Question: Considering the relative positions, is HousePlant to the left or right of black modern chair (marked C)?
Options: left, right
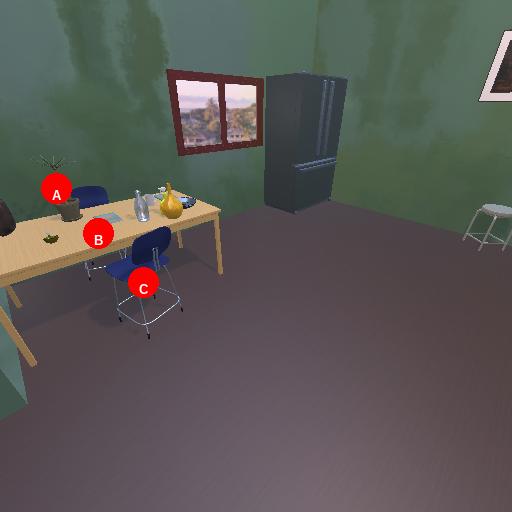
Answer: left